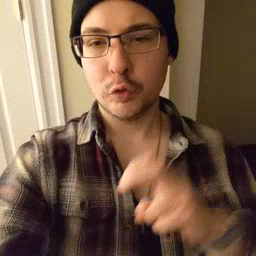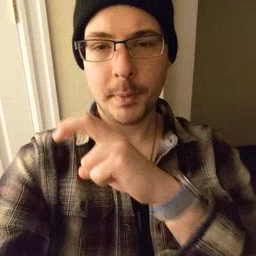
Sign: jump